Question: I am trying to integrate a wrapbootstrap theme, that among other things has a folder of ~20 JS plugins:

My understanding is that rails 4 no longer allows you to put these plugins in vendor/plugins. Assuming this is true, what is the most efficient way to integrate ~20 plugins into an app? Do I need to move all CSS, JSS, images to their respective assets folders? This seems pretty cumbersome.
Appreciate the help.
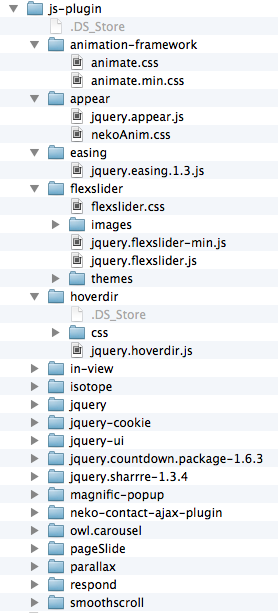
Answer: You will need to take all .js file and put into app/assets/javascripts folder and take all .css file and put into app/assets/stylesheets folder. After you moved the following file, you need to update your application.js and application.css and reference it
Take a look at mine for example:
app/assets/javascripts/application.js
'''
//= require jquery
//= require jquery_ujs
//= require jquery.ui.all
//= require jquery.datetimepicker
//= require bootstrap.min
//= require turbolinks
//= require jquery_nested_form
//= require_tree .
'''
app/assets/stylesheets/application.css
'''
/*
*= require bootstrap.min
*= require jquery.ui.all
*= require jquery.datetimepicker
*= require alert
*= require_tree .
*= require_self
*/
'''